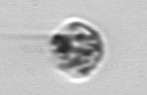
Label: Amoeba